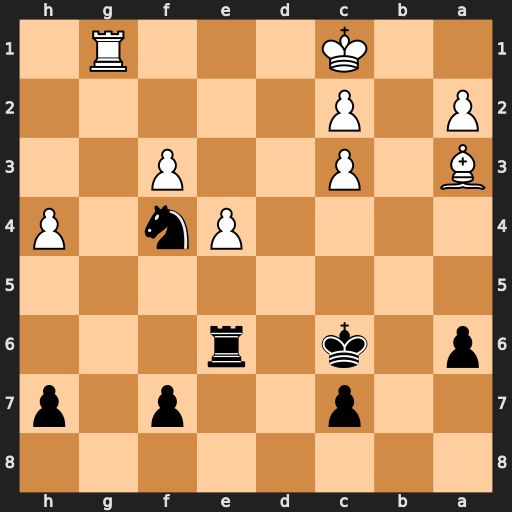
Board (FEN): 8/2p2p1p/p1k1r3/8/4Pn1P/B1P2P2/P1P5/2K3R1
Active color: b
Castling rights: -
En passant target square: -
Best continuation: Ne2+ Kd2 Nxg1